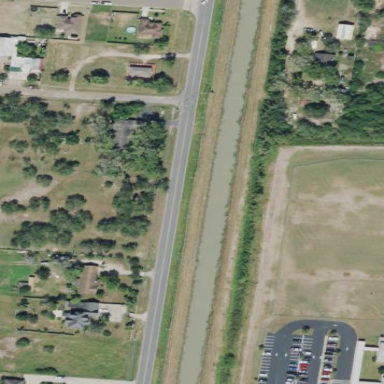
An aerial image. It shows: Canal with water flowing through it.